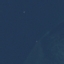
Label: SeaLake